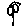
Label: flower